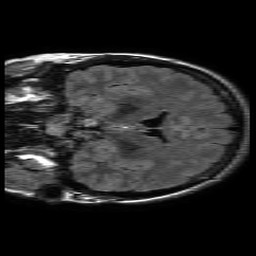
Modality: FLAIR
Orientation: coronal
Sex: female
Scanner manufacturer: philips
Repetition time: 11 s
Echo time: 0.125 s